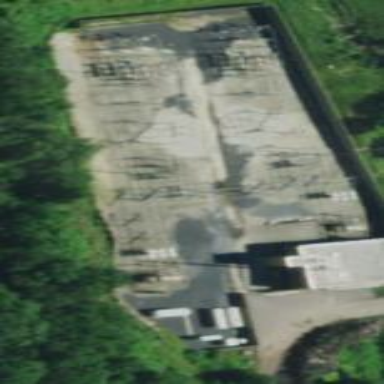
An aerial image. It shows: Power substation.